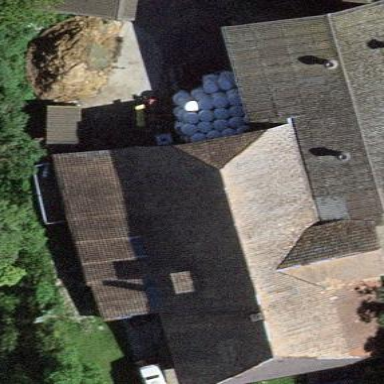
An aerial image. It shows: Farm building.